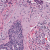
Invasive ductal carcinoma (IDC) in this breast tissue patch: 1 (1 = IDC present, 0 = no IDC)